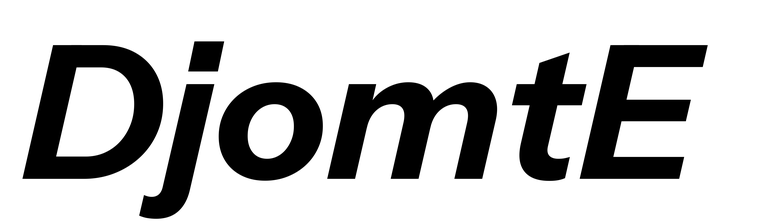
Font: InstrumentSans-Italic_Bold_Italic